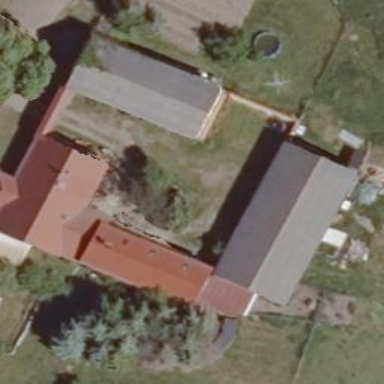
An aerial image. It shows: Farmyard area.